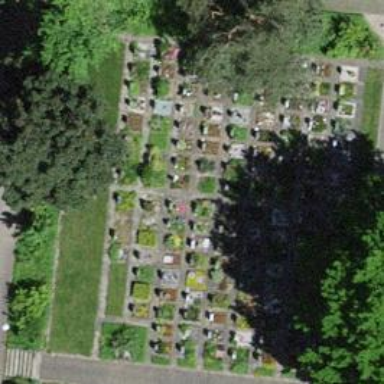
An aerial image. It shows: Grave yard.